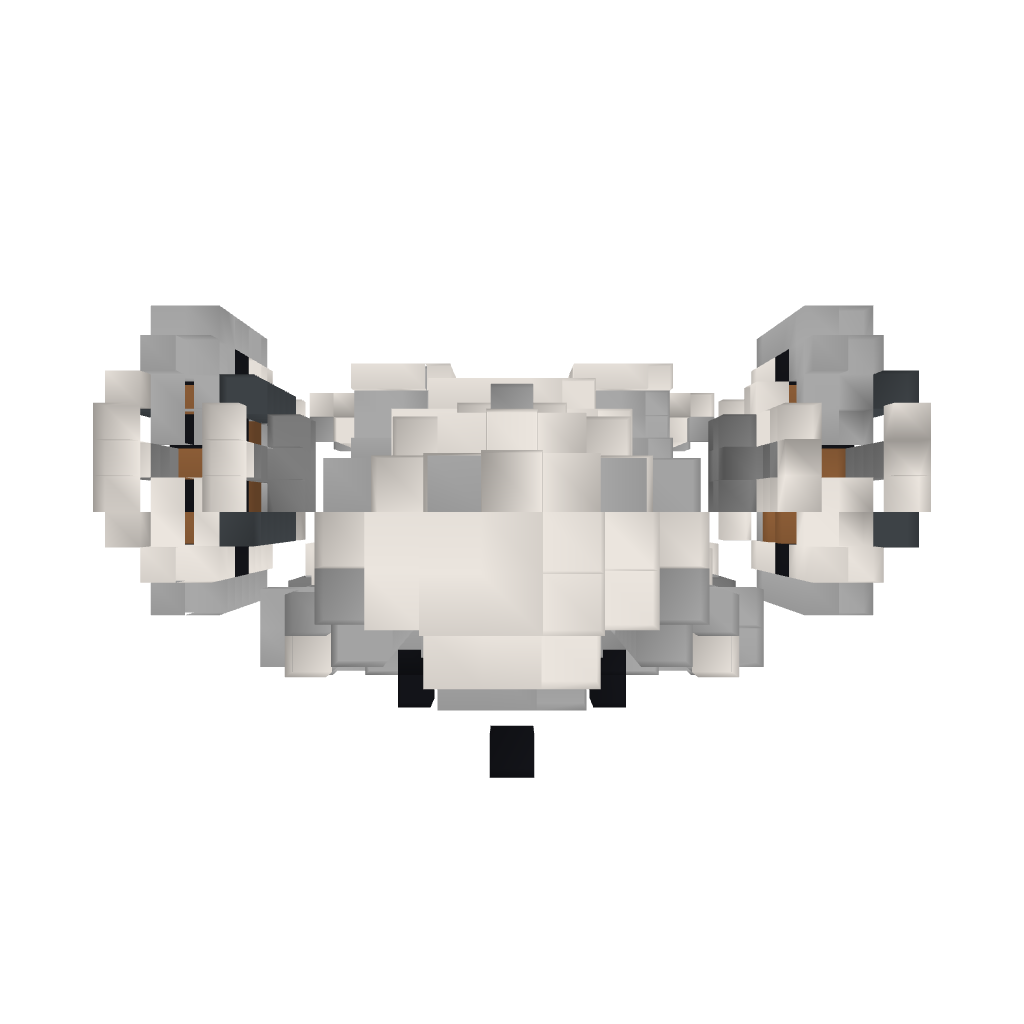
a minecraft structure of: Vortex Drop Ship